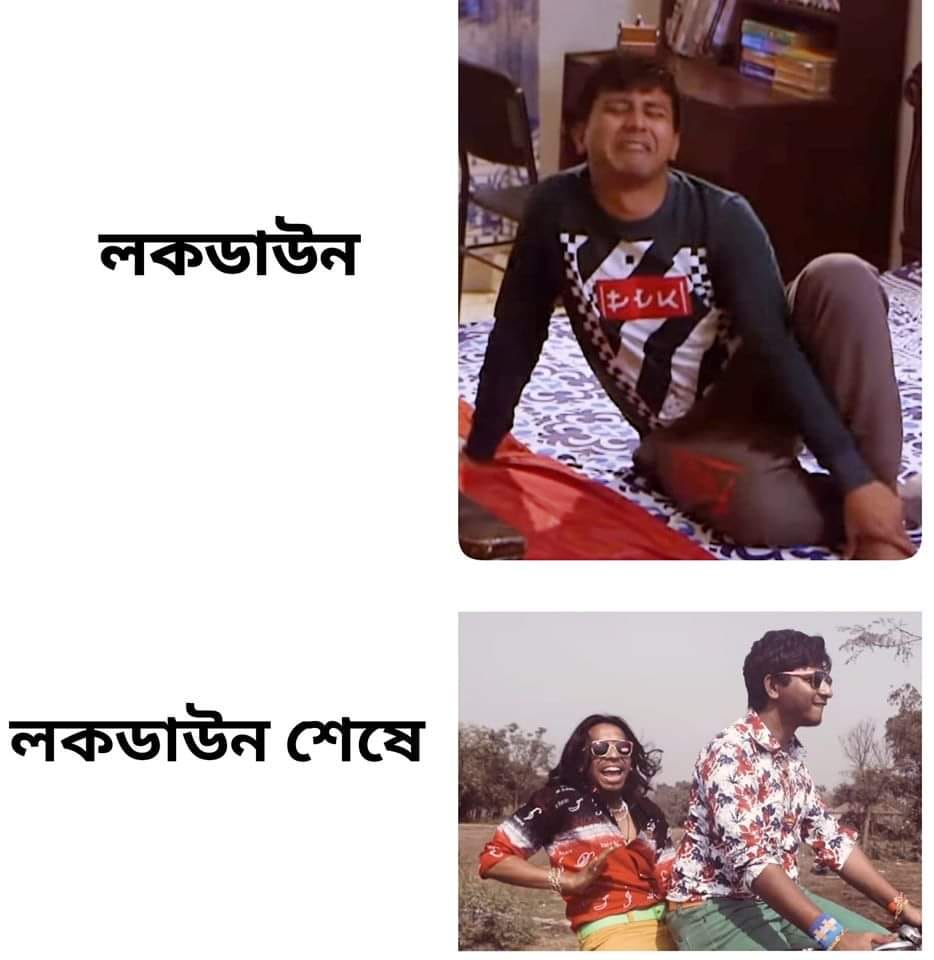
Text: লকডাউন লকডাউন শেষে
Label: Non Hate